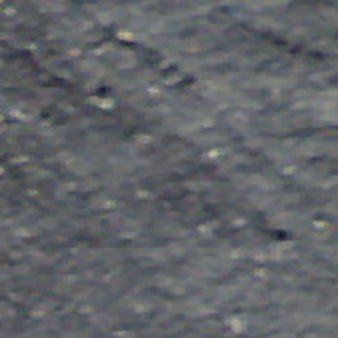
Label: other